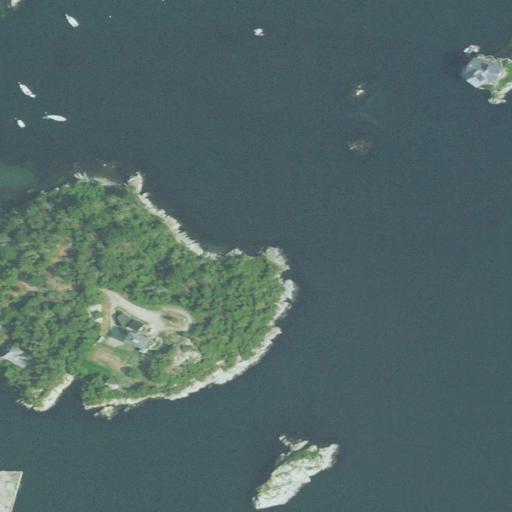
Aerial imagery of cape in Rhode Island named Bull Point containing open water, deciduous forest, herbaceous wetlands, low intensity development, woody wetlands, grassland, medium intensity development, mixed forest, and barren land